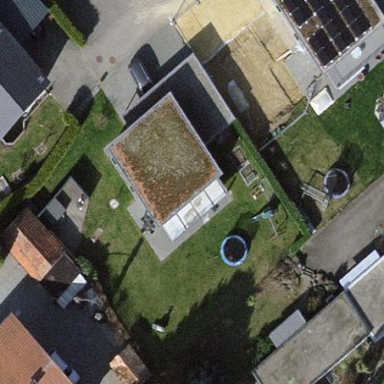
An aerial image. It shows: Simple and straightforward house.